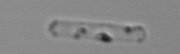
Label: Cerataulina_pelagica